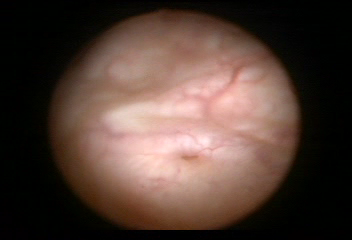
Modality: WLC
Class: Anatomical landmarks
Subclass: UreteralOrifice
Bladder cancer association: No
Annotated structures: Right ureteral orifice